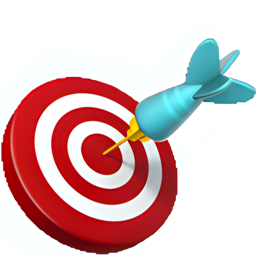
Name: direct hit
Emoji: 🎯
Group: Activities
Sub-group: game